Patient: sex F, age 41
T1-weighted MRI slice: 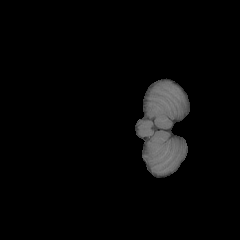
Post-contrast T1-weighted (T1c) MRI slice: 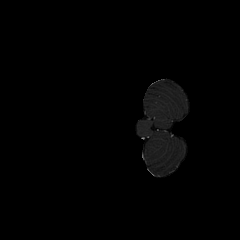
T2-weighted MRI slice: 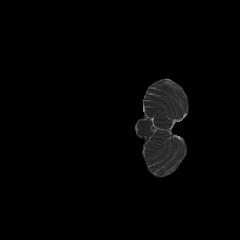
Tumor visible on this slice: no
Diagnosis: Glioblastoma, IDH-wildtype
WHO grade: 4